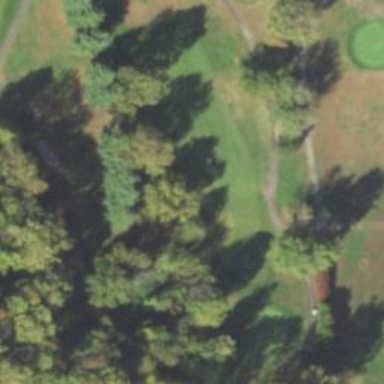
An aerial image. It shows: View of golf hole.